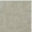
Piece: xx